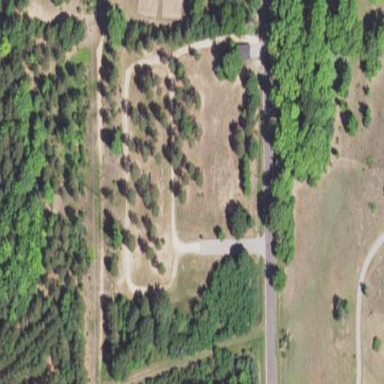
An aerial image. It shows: Cemetery.